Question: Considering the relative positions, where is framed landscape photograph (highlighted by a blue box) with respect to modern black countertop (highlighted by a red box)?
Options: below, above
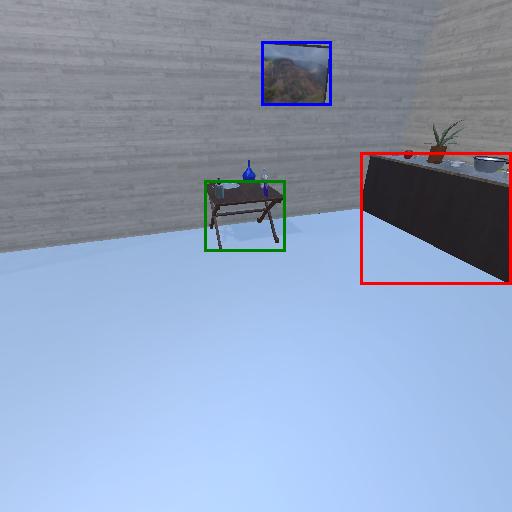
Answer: below